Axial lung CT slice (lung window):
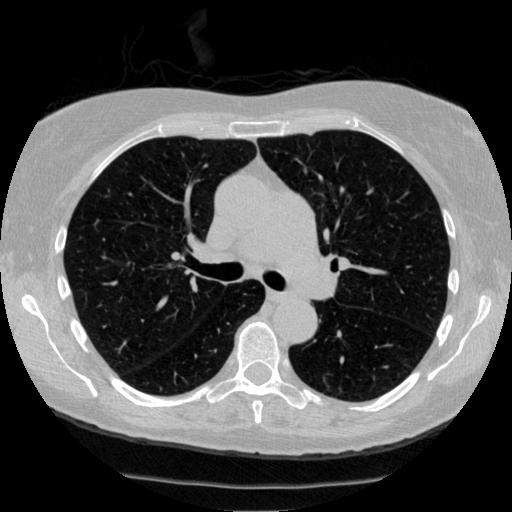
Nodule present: no